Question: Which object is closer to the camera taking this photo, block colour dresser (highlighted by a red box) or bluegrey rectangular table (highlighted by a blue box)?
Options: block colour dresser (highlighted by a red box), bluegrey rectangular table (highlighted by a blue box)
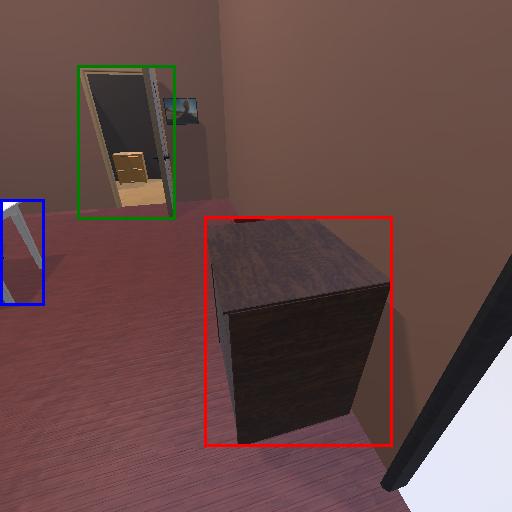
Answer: block colour dresser (highlighted by a red box)